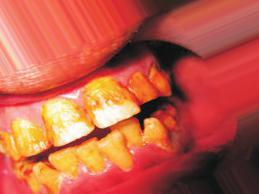
Condition: Tooth Discoloration